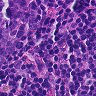
Metastatic tissue present: no